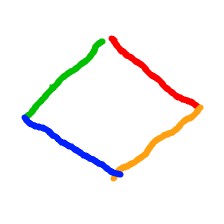
Shape: rhombus